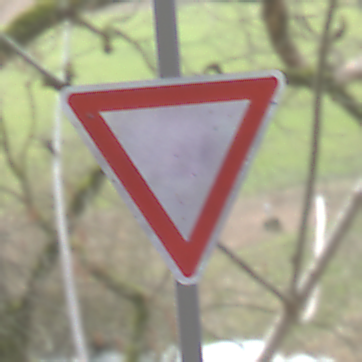
Verkehrszeichen: VorfahrtGewaehren
Umgebung: Outdoor, Nature
Tageszeit: MorningAfternoon
Wetter: PartlyCloudy
Licht: Natural
Jahreszeit: NotSpecified
Kontrast: LowContrast